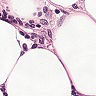
Metastatic tissue present: no